Question: I am working in ASP .NET MVC4. When jquery is loaded then I got an error 'Undefined is not a function' by using jquery.

In HTML version its working correctly but when it loaded through compiler it is not working correctly.
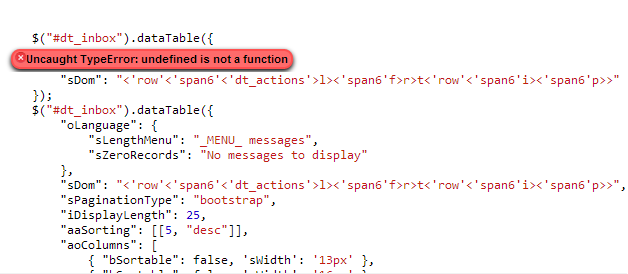
Answer: Sorry I am answering my own question I got error for this question it is just rearranging file sequence in file loading Thanks to all who give me time to solve my problem